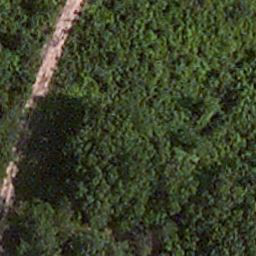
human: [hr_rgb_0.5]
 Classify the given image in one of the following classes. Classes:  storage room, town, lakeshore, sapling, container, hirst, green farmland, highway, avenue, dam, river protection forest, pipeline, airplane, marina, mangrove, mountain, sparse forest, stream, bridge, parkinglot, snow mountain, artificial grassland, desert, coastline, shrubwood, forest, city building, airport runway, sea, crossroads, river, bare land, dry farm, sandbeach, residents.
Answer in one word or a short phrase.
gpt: avenue